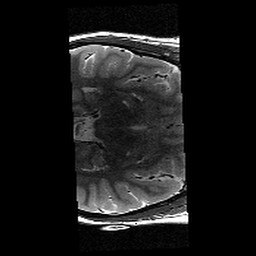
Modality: T2w
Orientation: axial
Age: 12
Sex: female
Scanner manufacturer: siemens
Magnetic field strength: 3 T
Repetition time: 9.23 s
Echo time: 0.067 s